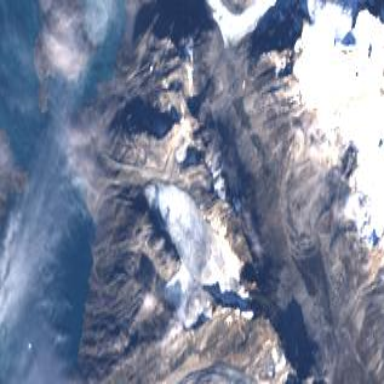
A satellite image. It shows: Stunning view of glacier.